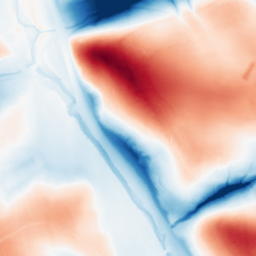
Category: classical
Decomposition family: gaussian_anisotropic
Decomposition parameters: sigma_x: 2
sigma_y: 50
Upsampling method: sinc_blackman
Upsampling parameters: scale: 2
kernel_size: 16
Upsampling scale: 2